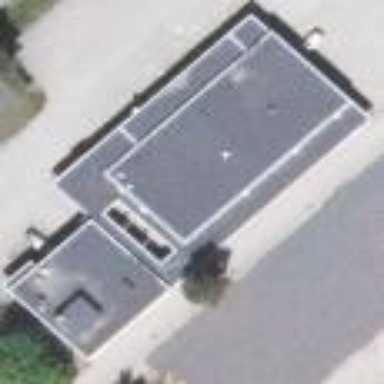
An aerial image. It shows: Commercial building.